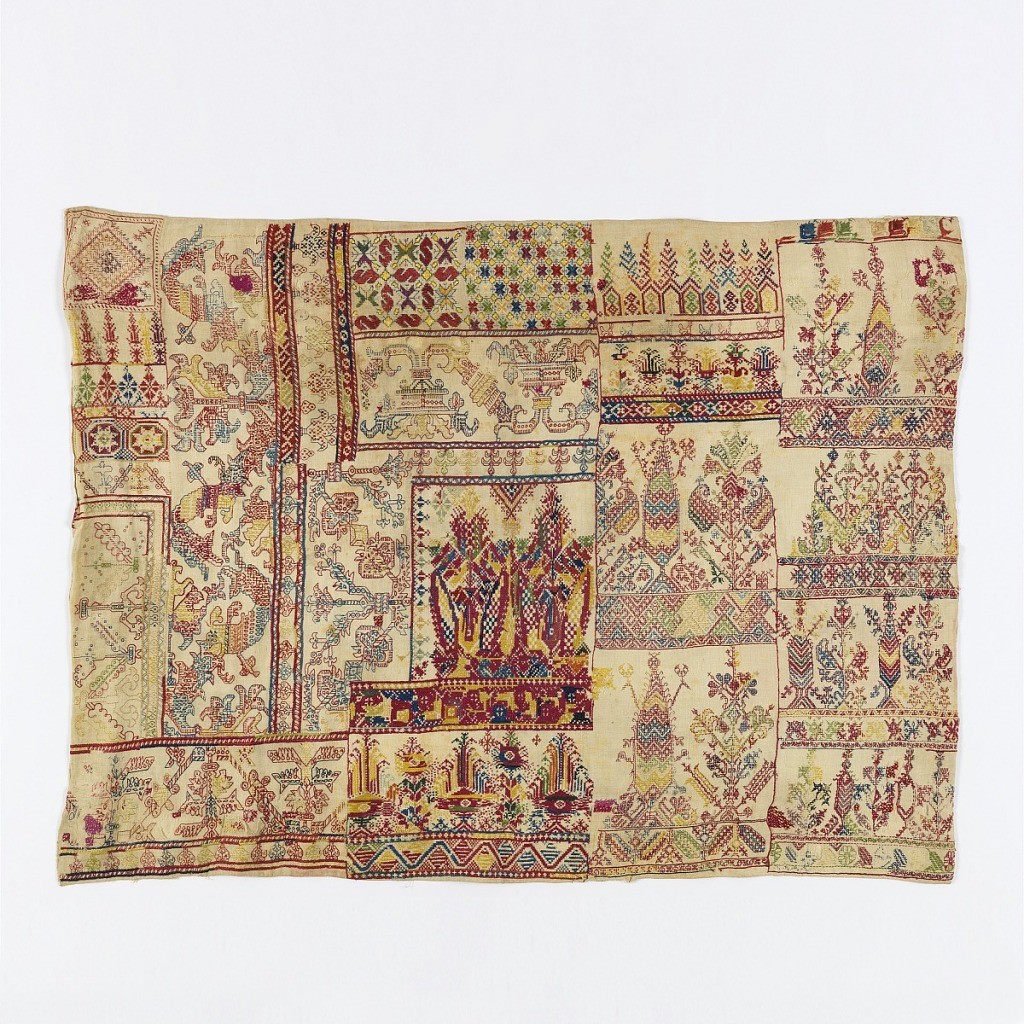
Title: Sampler
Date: probably late 19th century
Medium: silk embroidery on linen foundation Technique: embroidered in double running, stem, cross, satin, and long armed cross stitches on plain weave foundation
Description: Bands of pattern arranged horizontally and vertically.